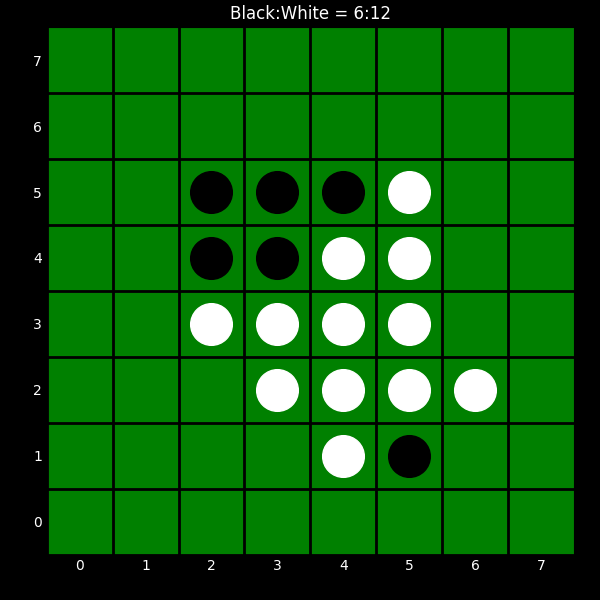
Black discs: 6
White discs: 12